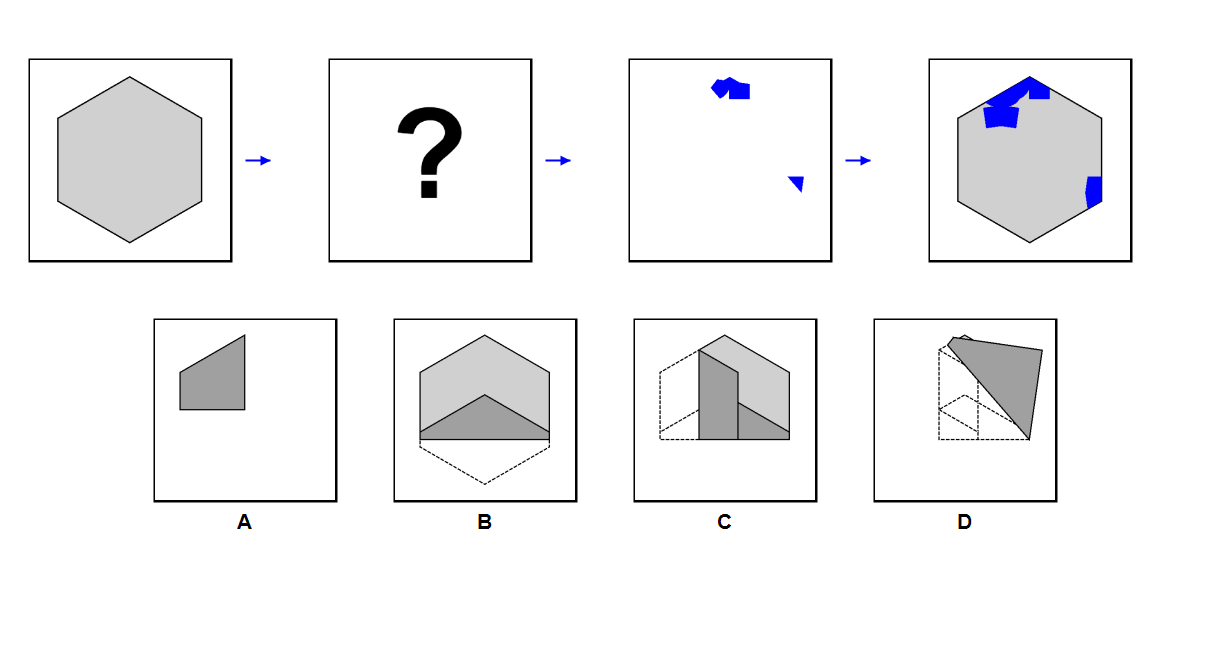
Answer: A